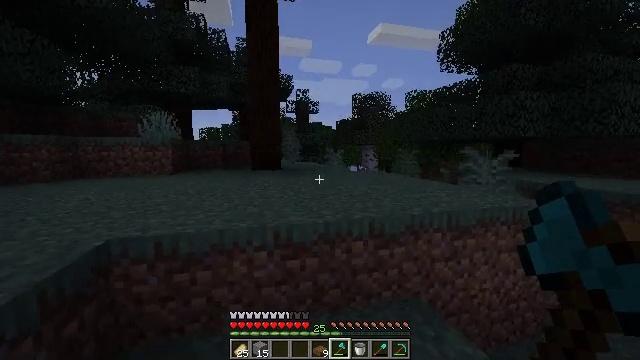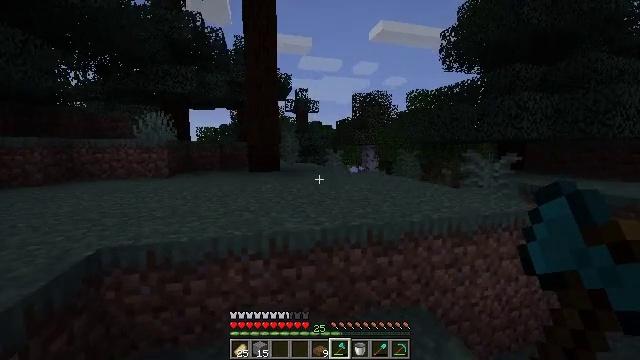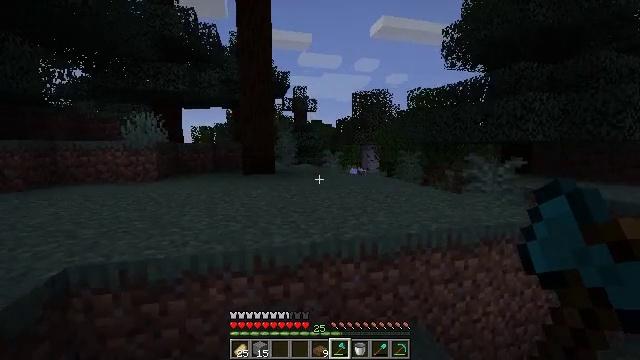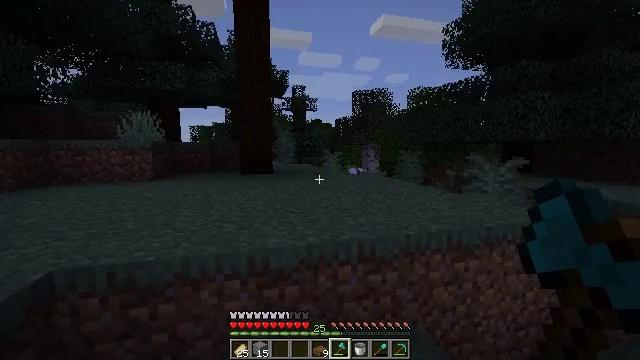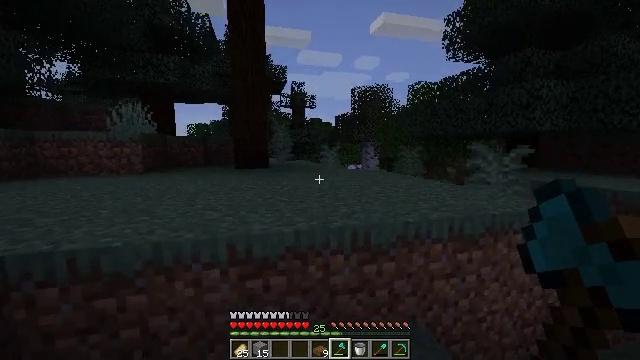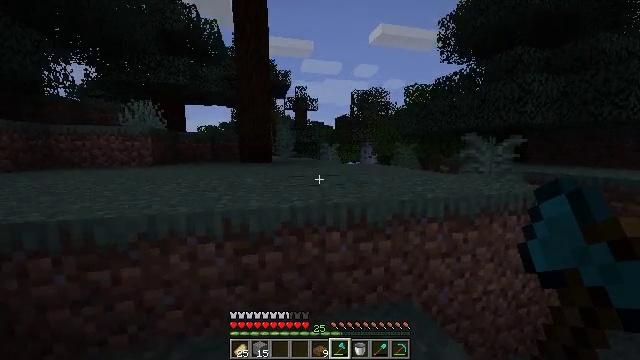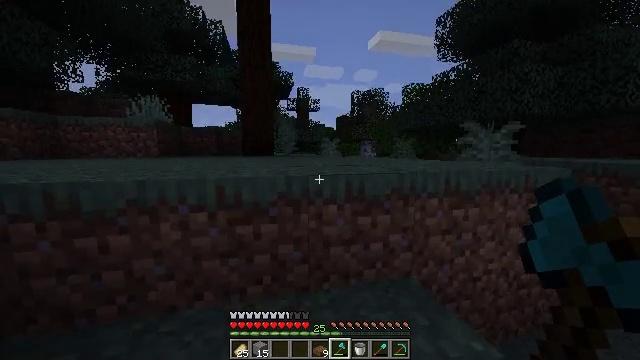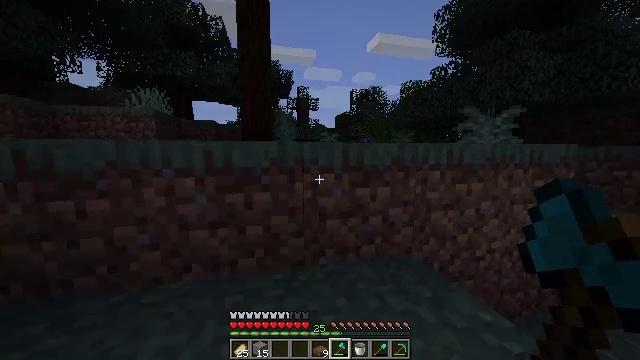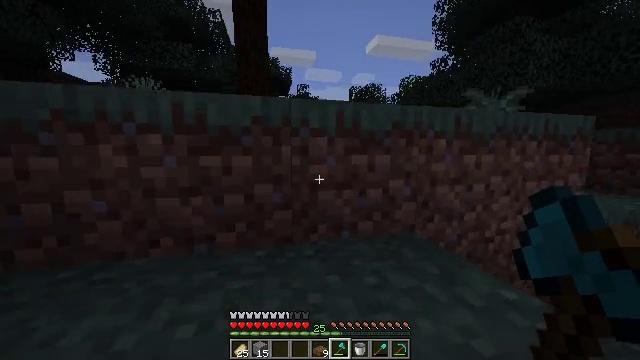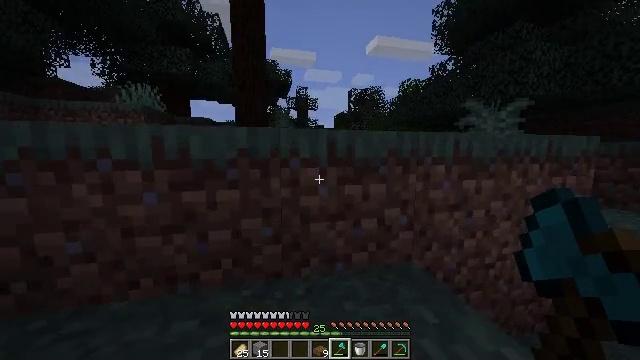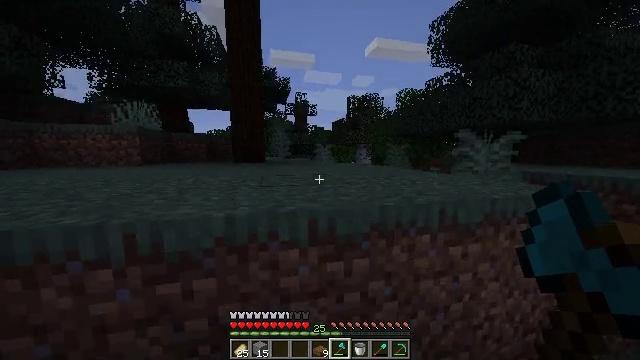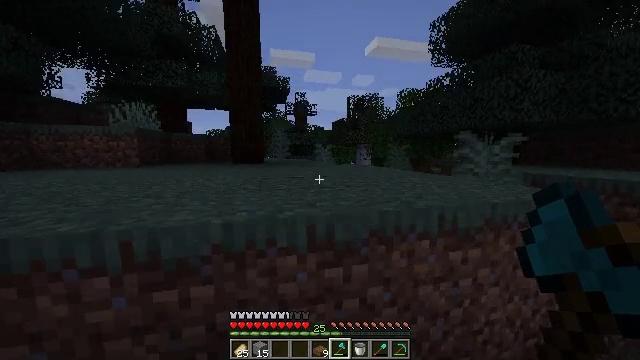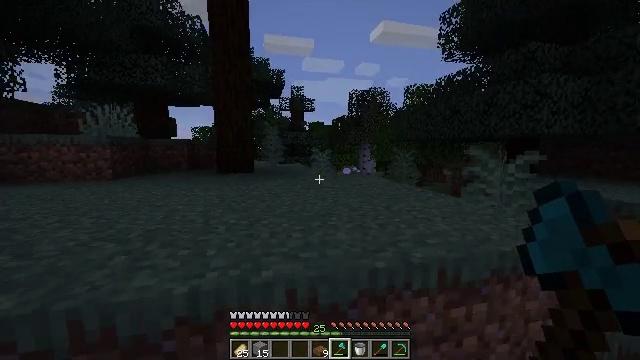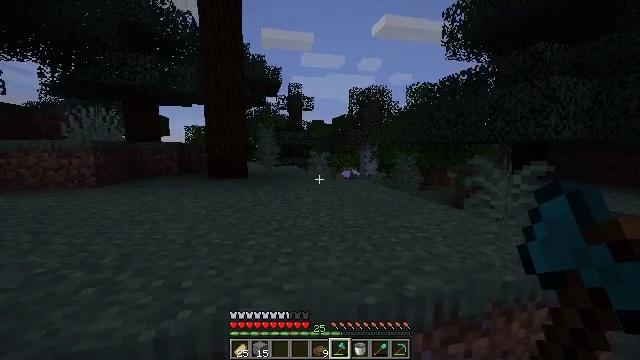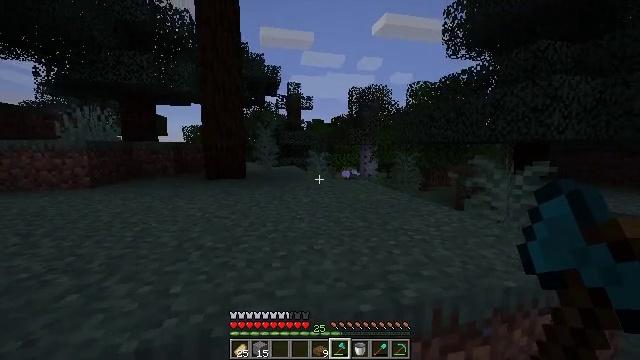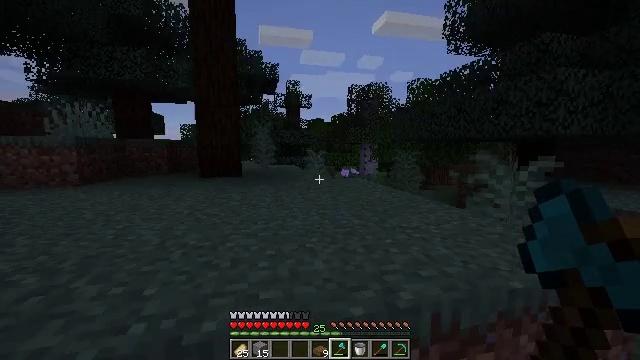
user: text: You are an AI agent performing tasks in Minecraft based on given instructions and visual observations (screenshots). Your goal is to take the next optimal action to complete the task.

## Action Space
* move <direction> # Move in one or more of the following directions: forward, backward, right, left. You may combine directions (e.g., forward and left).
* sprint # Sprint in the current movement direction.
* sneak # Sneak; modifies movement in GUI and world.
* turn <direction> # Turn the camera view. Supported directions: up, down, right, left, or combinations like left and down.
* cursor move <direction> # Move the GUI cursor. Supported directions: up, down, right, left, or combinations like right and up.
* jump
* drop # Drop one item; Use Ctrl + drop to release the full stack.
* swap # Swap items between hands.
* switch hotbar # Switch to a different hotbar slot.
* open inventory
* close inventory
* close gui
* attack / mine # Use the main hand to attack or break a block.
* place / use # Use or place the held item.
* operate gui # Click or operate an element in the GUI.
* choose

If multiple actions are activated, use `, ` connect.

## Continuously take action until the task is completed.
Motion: motion action
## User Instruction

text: Hunt animals.
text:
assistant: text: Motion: move forward, jump
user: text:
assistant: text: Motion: move forward, jump
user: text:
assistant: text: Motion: move forward, jump
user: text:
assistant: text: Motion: move forward, sprint, jump
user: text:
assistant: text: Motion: move forward, sprint, jump
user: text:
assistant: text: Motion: move forward, sprint, jump
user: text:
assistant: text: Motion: move forward, sprint, jump
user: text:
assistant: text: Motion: move forward, sprint, jump
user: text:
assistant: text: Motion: move forward, jump
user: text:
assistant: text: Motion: move forward, jump
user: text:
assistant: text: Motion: move forward, jump
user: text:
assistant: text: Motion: move forward, jump
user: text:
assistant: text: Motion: move forward, jump
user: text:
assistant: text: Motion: move forward, jump
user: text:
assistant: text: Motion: move forward, sprint, jump
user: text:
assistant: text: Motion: move forward, sprint, jump
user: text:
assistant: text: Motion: move forward, sprint, turn left, jump
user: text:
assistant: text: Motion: move forward, sprint, turn left, jump
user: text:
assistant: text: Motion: move forward, turn left, jump
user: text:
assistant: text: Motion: move forward, jump
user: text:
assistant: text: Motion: move forward, jump
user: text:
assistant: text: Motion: move forward, sprint, jump
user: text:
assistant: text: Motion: move forward, sprint, jump
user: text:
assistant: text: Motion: move forward, sprint, jump
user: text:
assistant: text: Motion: move forward, sprint, jump
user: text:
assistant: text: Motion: move forward, sprint, jump
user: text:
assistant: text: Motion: move forward, jump
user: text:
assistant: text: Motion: move forward, jump
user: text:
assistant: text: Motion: move forward, jump
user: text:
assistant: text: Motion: move forward, jump